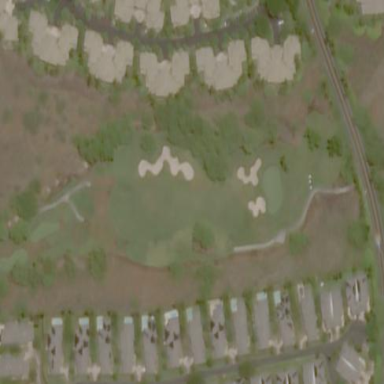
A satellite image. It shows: Golf fairway in the image.